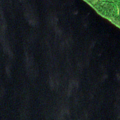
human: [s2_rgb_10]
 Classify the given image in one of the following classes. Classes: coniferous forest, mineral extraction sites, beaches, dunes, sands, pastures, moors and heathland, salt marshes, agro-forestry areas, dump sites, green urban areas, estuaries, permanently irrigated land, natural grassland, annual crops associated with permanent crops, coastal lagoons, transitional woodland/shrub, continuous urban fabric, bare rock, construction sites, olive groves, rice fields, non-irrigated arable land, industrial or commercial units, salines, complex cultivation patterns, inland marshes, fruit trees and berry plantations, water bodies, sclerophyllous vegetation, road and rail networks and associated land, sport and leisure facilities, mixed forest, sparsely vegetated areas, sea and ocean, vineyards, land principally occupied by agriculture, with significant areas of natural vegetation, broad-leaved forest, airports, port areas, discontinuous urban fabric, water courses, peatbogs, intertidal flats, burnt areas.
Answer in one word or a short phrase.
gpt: coniferous forest, mixed forest, water bodies